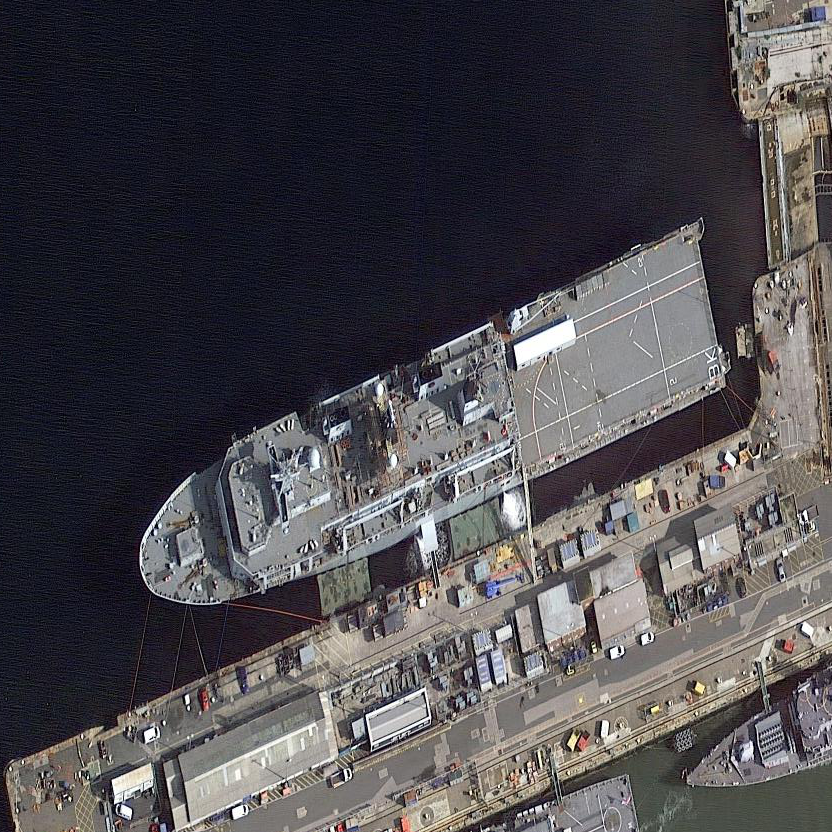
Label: combat